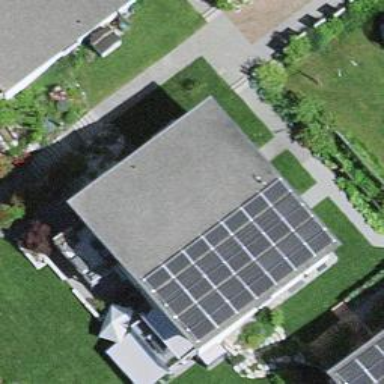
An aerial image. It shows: Solar photovoltaic panel generator on the roof of building.